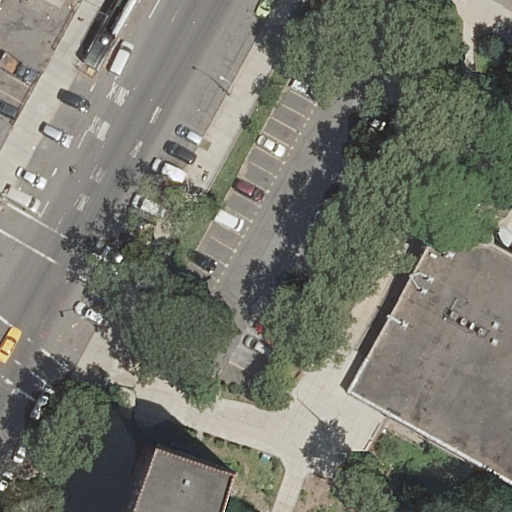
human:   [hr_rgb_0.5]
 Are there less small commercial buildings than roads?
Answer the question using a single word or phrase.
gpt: yes

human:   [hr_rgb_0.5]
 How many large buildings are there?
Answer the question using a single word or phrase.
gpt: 1

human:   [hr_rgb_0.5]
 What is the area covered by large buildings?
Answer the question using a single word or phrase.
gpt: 1605m2

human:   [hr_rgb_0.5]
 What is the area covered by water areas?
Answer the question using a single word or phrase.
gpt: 0m2

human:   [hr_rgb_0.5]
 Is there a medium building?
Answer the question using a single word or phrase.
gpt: yes

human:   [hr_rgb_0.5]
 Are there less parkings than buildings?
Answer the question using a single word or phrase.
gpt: yes

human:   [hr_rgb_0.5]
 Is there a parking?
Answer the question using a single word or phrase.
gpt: yes

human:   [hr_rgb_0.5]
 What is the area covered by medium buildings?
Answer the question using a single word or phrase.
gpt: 328m2

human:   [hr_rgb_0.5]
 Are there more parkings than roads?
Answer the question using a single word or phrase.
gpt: no

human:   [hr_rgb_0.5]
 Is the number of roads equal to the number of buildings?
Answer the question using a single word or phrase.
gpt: no

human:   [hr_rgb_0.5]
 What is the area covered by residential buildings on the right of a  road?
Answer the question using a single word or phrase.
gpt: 1934m2

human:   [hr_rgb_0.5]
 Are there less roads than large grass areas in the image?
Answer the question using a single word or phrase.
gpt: no

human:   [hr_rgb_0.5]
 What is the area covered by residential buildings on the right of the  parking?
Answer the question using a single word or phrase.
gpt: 1754m2

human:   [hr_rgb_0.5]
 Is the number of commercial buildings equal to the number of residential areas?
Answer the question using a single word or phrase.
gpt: no

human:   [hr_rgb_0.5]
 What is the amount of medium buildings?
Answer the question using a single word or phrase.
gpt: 2

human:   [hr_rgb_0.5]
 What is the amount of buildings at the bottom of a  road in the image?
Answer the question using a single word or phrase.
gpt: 3

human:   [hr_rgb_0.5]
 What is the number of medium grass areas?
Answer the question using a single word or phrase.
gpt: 3

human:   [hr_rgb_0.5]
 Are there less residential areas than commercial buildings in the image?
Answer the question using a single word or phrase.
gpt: no

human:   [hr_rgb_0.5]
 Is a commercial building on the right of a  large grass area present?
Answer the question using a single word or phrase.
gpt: no

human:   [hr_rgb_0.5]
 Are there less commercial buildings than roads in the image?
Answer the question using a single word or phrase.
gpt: yes

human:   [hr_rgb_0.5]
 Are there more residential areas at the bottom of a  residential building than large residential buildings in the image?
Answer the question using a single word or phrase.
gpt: no

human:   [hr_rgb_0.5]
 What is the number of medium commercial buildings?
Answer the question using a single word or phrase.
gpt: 0

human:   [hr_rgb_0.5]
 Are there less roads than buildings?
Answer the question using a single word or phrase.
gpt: no

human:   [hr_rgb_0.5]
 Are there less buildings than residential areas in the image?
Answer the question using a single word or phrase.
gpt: no

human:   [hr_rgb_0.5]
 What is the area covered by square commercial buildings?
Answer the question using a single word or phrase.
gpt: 0m2

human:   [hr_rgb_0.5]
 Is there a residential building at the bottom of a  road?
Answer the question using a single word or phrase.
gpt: yes

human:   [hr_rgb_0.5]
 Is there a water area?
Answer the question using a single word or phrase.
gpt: no

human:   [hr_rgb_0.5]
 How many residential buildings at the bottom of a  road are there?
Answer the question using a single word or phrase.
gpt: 3

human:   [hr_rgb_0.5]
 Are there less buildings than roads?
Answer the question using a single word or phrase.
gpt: yes

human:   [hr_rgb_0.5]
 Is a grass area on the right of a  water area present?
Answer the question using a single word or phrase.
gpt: no

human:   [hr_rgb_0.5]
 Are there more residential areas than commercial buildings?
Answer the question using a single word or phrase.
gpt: yes

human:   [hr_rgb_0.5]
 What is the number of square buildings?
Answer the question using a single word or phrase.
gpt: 0

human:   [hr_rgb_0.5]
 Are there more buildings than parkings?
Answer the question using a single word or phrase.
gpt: yes

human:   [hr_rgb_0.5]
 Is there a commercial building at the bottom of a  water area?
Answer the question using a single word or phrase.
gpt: no

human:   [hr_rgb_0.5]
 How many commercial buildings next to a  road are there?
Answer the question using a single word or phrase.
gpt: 0

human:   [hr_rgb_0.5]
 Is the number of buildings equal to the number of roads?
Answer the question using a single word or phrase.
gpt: no